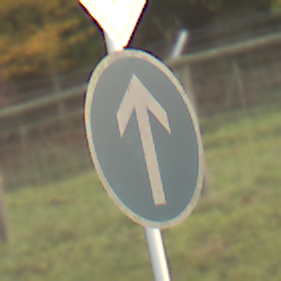
Verkehrszeichen: VorgeschriebeneFahrtrichtungGeradeaus
Zusatzzeichen oben: Vorfahrtsstrasse
Umgebung: Outdoor, Nature
Tageszeit: SunriseSunset
Wetter: PartlyCloudy
Licht: Natural
Jahreszeit: NotSpecified
Kontrast: LowContrast